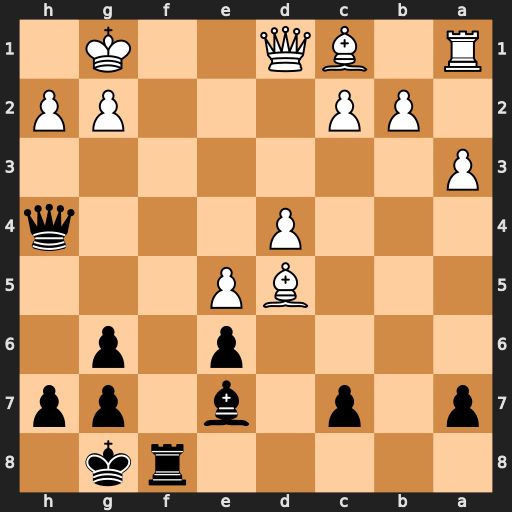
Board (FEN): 5rk1/p1p1b1pp/4p1p1/3BP3/3P3q/P7/1PP3PP/R1BQ2K1
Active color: b
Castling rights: -
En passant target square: -
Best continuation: Qf2+ Kh1 Qf1+ Qxf1 Rxf1#